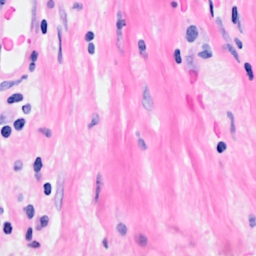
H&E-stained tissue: Breast